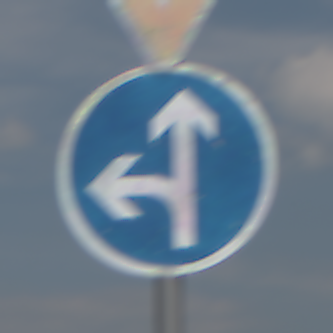
Verkehrszeichen: VorgeschriebeneFahrtrichtungGeradeausOderLinks
Zusatzzeichen oben: VorfahrtGewaehren
Umgebung: Outdoor, Nature
Tageszeit: MorningAfternoon
Wetter: PartlyCloudy
Licht: Natural
Jahreszeit: NotSpecified
Kontrast: HighContrast